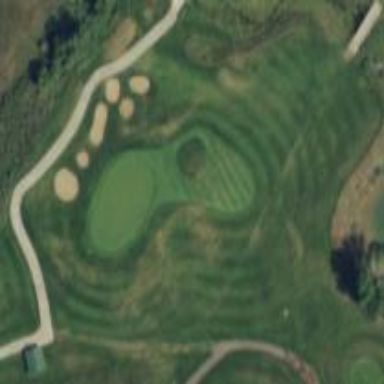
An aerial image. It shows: Rough grassy area used for golf.